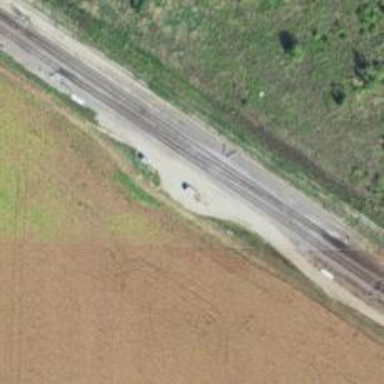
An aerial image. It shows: Railroad crossover.